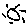
Label: sun